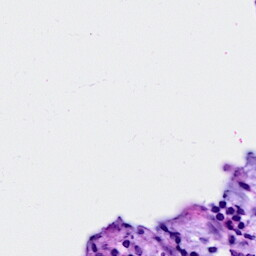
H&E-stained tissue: Breast